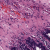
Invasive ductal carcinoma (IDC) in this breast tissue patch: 0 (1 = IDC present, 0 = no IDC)